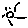
Label: sun